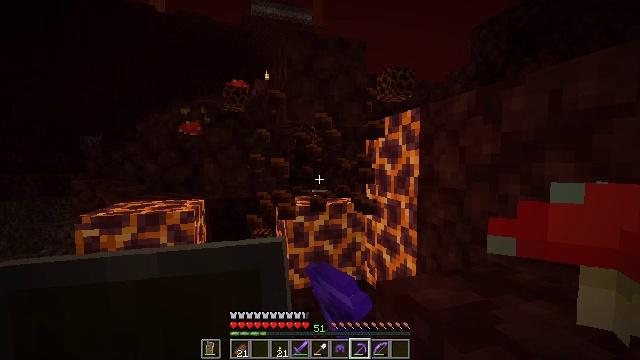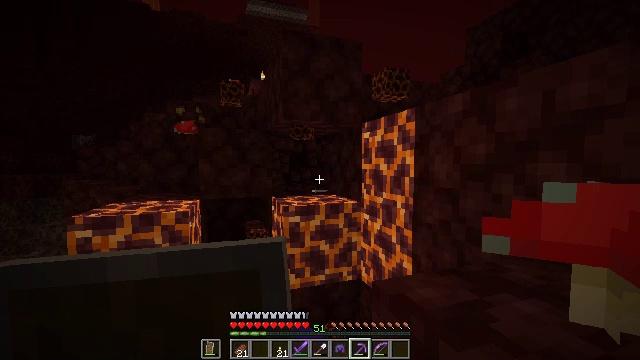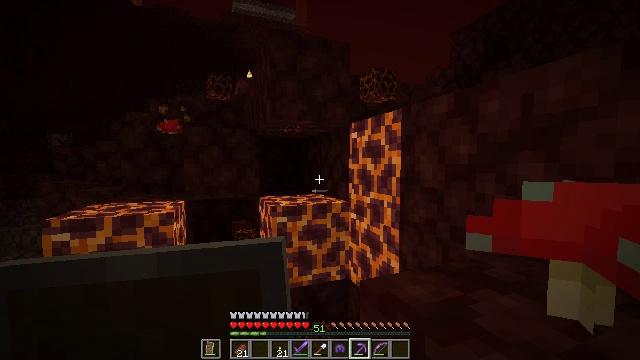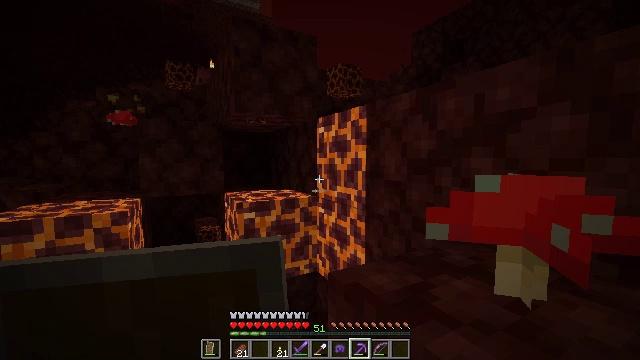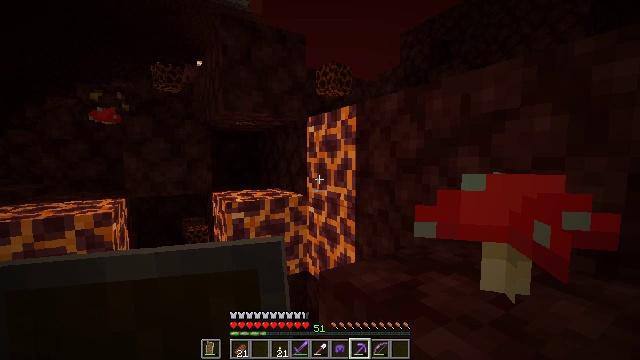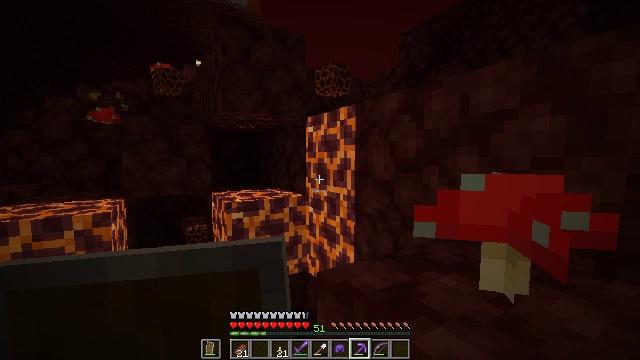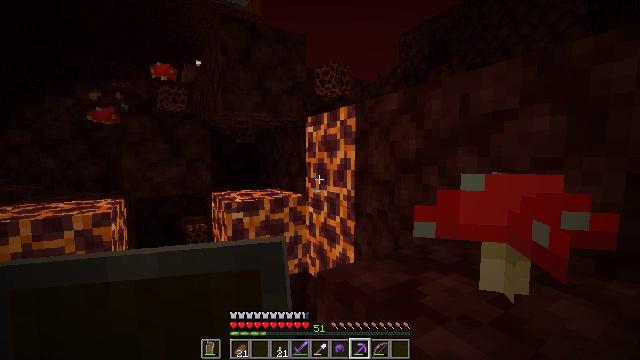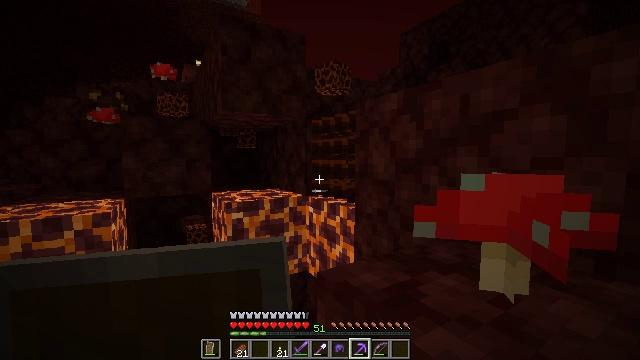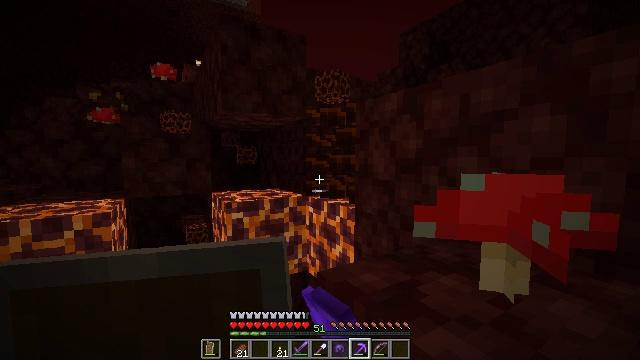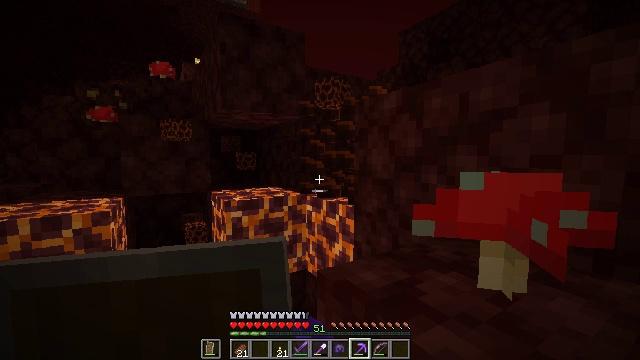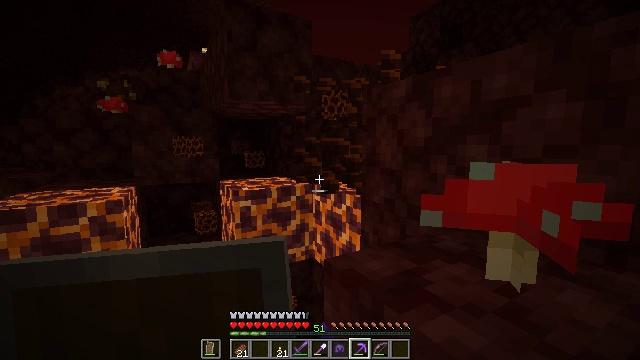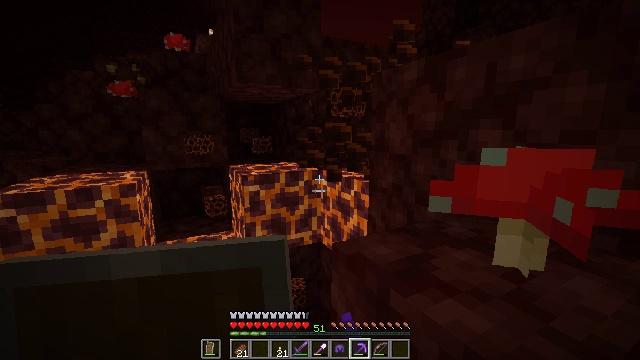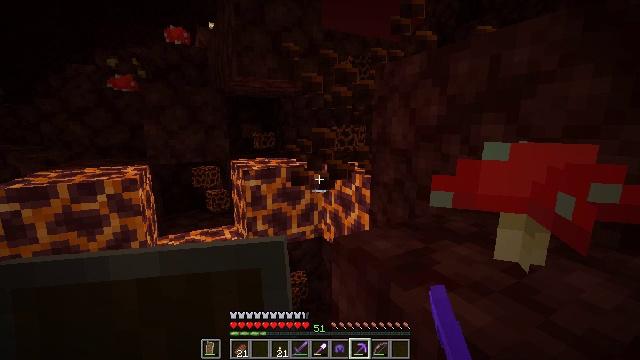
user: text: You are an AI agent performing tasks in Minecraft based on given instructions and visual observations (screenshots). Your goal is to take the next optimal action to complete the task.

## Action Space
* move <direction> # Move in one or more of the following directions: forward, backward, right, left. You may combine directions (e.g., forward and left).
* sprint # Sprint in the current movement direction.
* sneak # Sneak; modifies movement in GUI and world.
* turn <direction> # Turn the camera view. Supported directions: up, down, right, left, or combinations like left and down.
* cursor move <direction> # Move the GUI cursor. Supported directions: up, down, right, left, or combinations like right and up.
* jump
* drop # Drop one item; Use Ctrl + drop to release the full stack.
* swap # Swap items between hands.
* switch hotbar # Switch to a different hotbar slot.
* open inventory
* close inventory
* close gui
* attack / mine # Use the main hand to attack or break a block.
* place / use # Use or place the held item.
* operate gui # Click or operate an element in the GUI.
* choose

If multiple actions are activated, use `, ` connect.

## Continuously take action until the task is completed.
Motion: motion action
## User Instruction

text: Be careful while mining the magma block to avoid taking damage.
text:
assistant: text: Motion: attack / mine
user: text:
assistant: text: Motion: turn right
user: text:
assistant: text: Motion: turn right and down
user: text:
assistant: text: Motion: turn right
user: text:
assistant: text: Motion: no_op
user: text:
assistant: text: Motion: no_op
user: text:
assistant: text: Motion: attack / mine
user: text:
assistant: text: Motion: attack / mine
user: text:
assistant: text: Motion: no_op
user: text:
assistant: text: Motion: turn left and down
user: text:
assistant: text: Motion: turn left and down
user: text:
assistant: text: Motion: turn down
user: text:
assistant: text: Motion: attack / mine